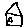
Label: house